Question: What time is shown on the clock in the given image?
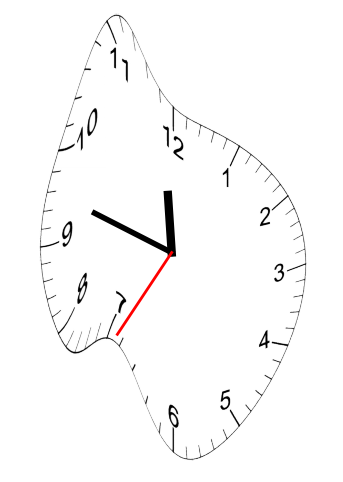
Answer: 11:47:35